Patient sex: F
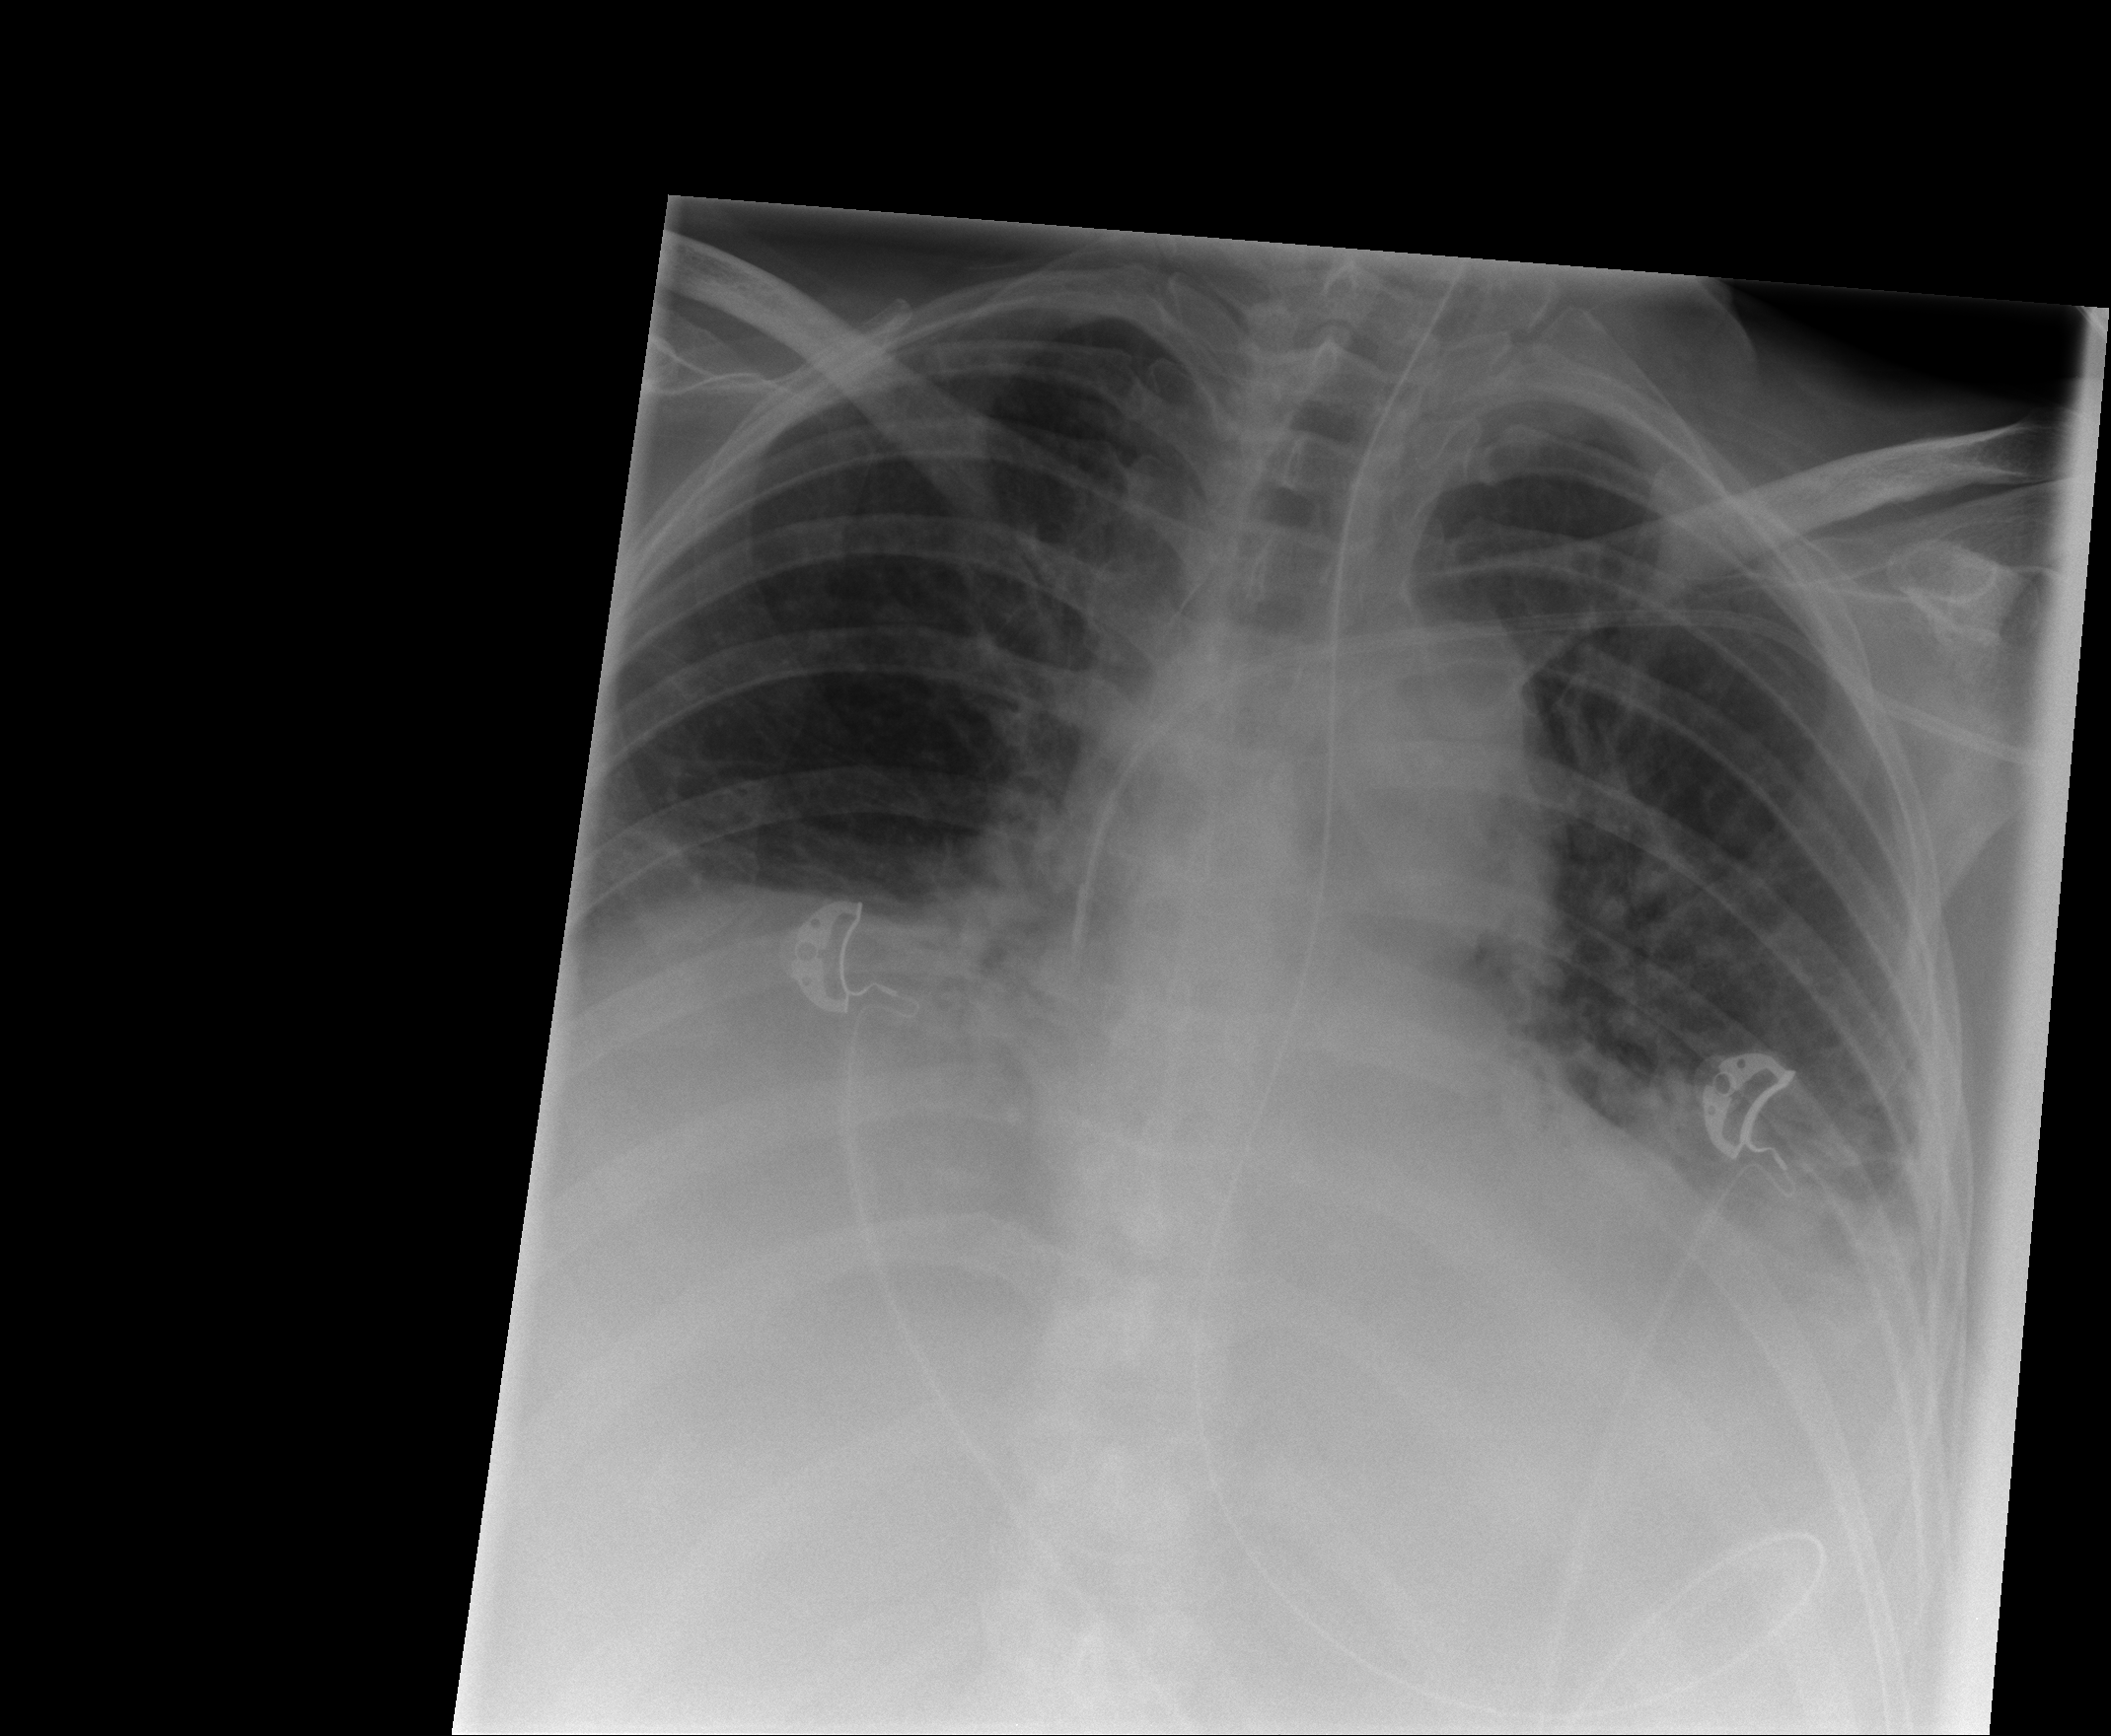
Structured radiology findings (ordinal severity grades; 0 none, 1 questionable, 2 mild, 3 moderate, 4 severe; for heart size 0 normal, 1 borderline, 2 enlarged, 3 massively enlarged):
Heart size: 0
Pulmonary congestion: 0
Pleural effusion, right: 0
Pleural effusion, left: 0
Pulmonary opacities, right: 1
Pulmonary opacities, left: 1
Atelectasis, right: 1
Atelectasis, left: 1